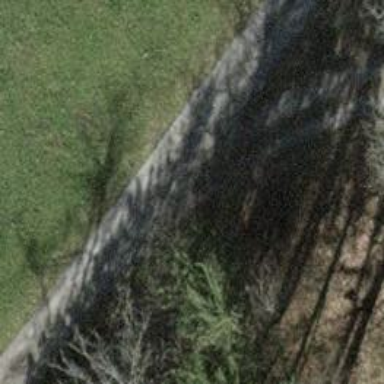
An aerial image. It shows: Gravel track with grade3 tracktype.